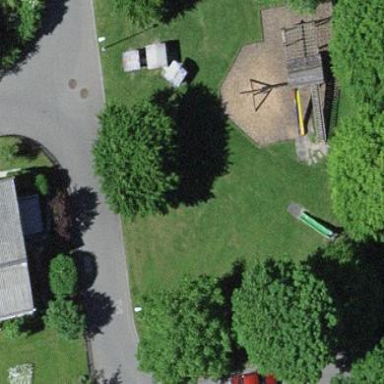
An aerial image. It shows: Lovely park for leisure and relaxation.